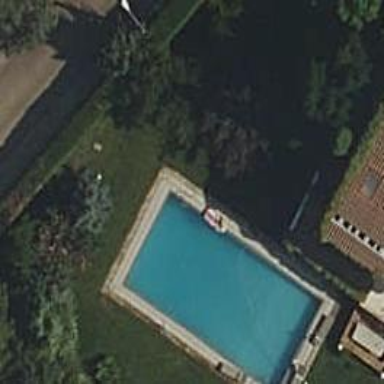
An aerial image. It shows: Swimming pool located in leisure land.